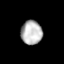
Tissue: lung
Cell type: Epithelial cells
Senescence score: 0.2216
Nuclear area (px): 499
Mean DAPI intensity: 182.483